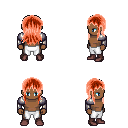
a pixel art fantasy rpg character, male body template, human, dark skin, steel arm armor, white pants, red unkempt hairstyle, maroon shoes, four views (front, back, left, right), 2x2 character sprite sheet, small pixel art, hard edges, no anti-aliasing